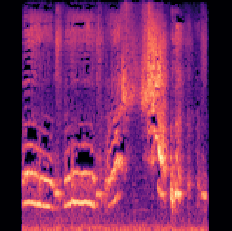
Sound class: Baby cry